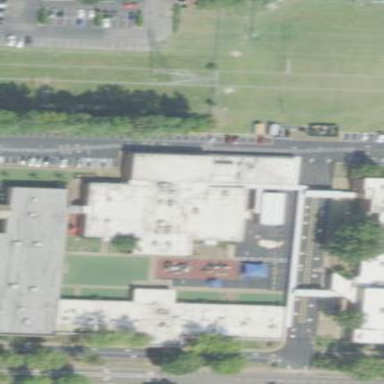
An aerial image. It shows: School.